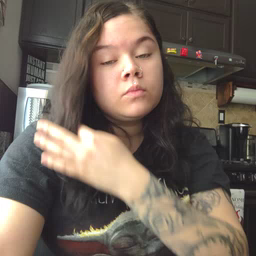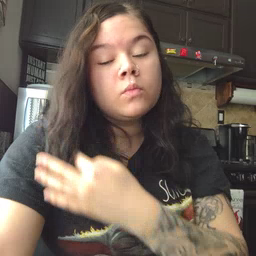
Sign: wait